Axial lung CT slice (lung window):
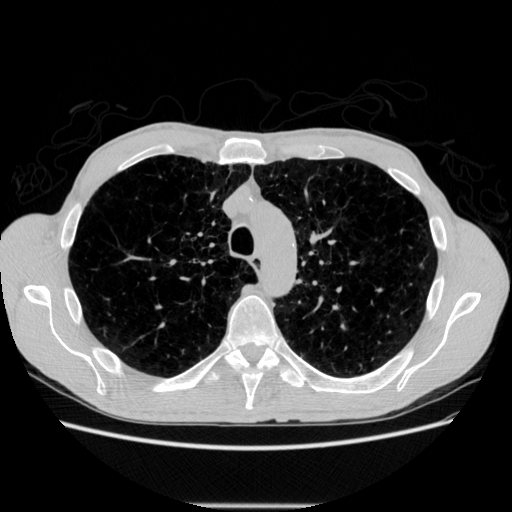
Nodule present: no